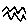
Label: zigzag